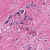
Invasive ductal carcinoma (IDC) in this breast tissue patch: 0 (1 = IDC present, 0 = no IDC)